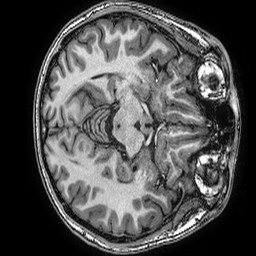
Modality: T1w
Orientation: axial
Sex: male
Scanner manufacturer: ge
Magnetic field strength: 3 T
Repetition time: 0.0077 s
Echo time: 0.003436 s